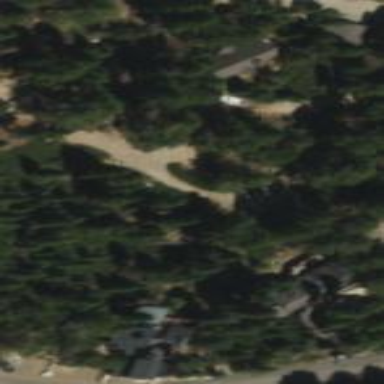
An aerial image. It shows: Evergreen woodland with needle-leaved trees.